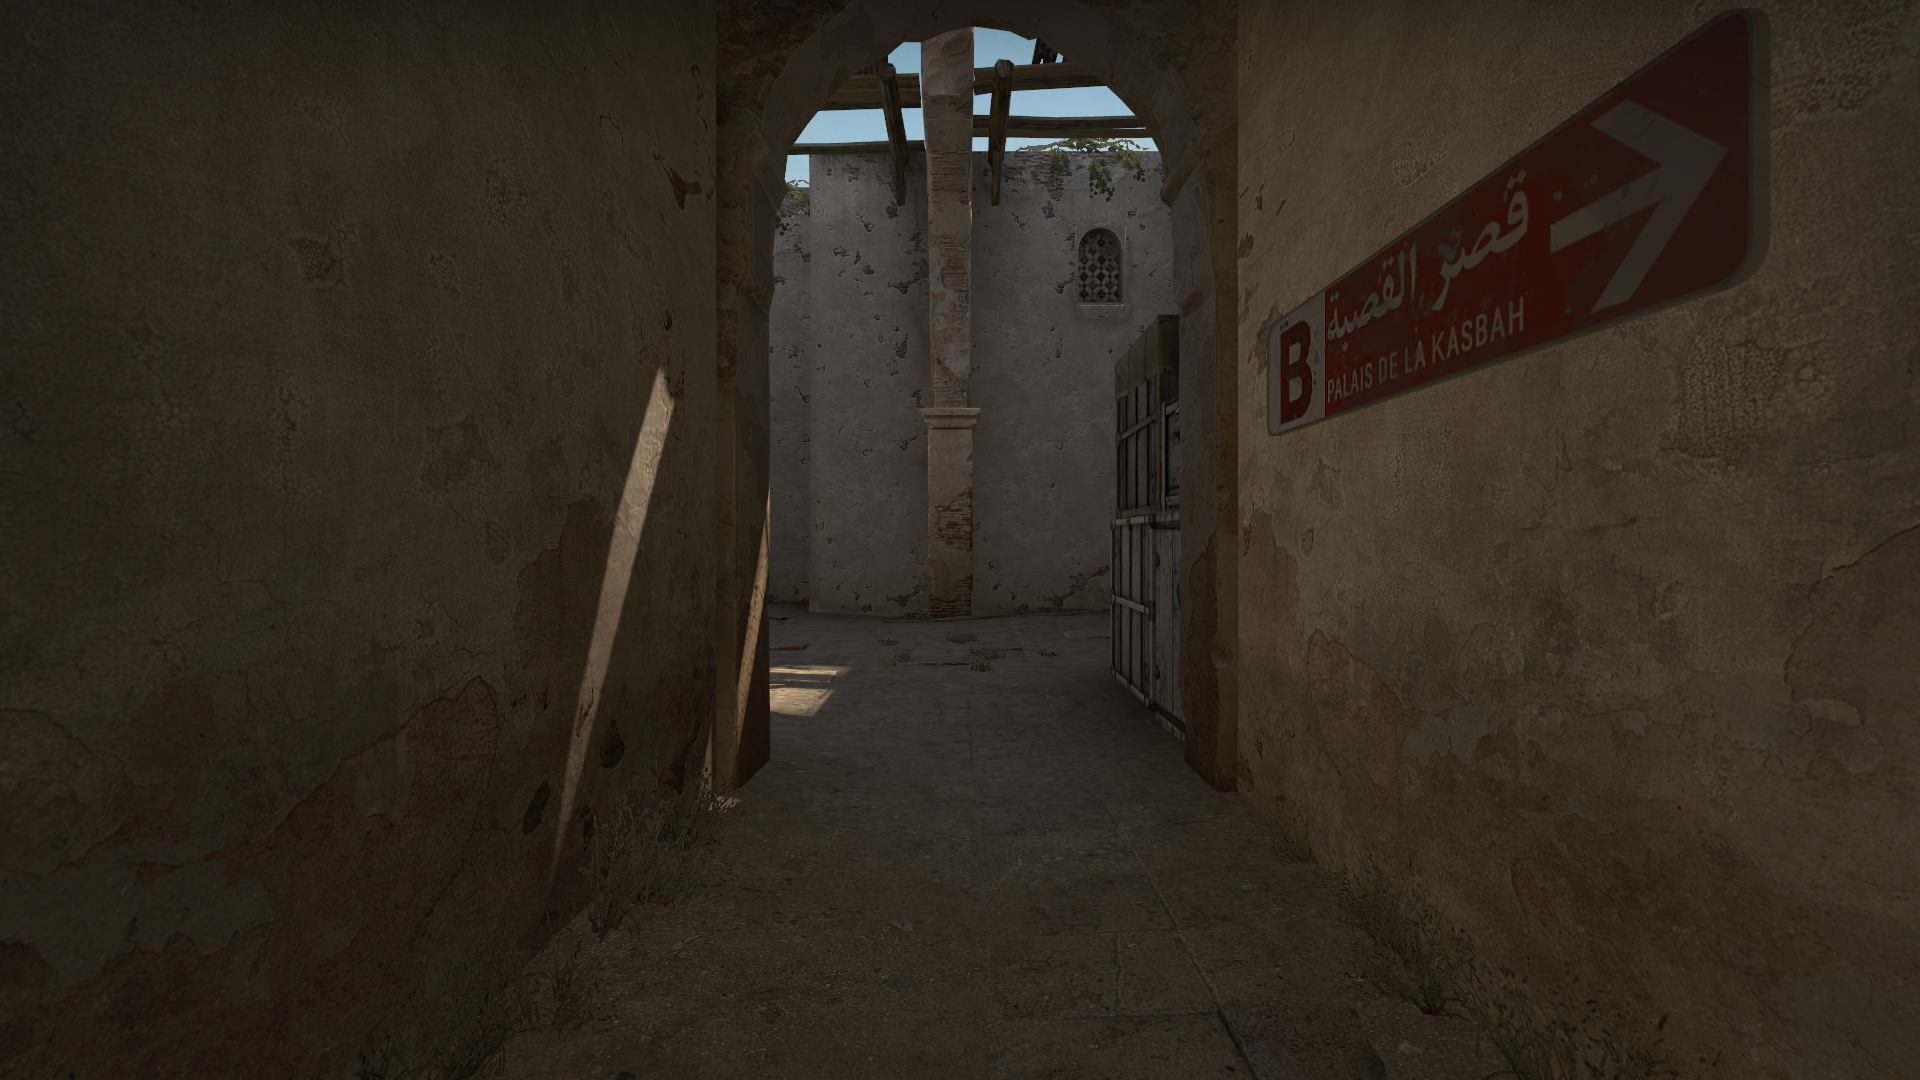
Map: de_dust2